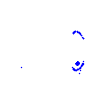
Particle: kaon